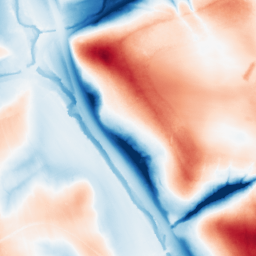
Category: trend_removal
Decomposition family: local_polynomial
Decomposition parameters: window_size: 101
degree: 3
Upsampling method: regularized
Upsampling parameters: scale: 2
lambda_reg: 0.001
Upsampling scale: 2